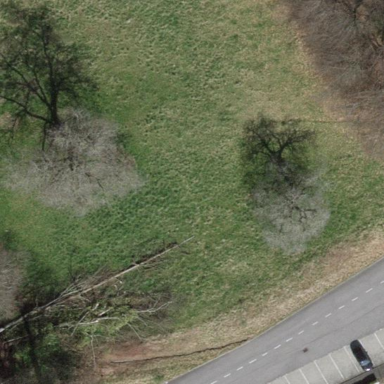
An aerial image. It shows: Beautiful meadow.